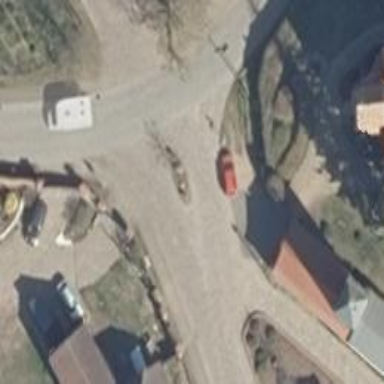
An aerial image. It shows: Residential road with sidewalk on the left side.